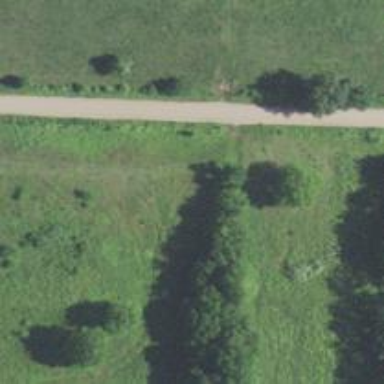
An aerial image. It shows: Driveway.